Here is the time-frequency representation (spectrogram) of a rolling-element bearing's vibration measurement. Classify the bearing condition as one of: normal, inner_race, outer_race, ball.
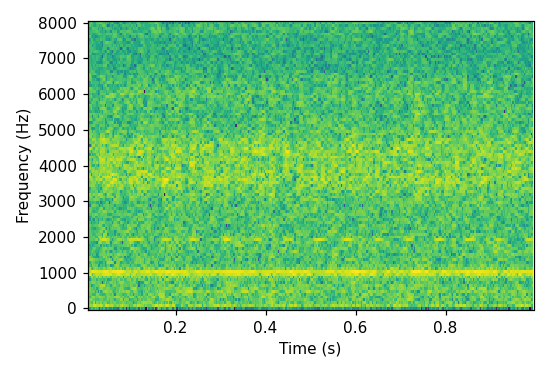
Answer: normal